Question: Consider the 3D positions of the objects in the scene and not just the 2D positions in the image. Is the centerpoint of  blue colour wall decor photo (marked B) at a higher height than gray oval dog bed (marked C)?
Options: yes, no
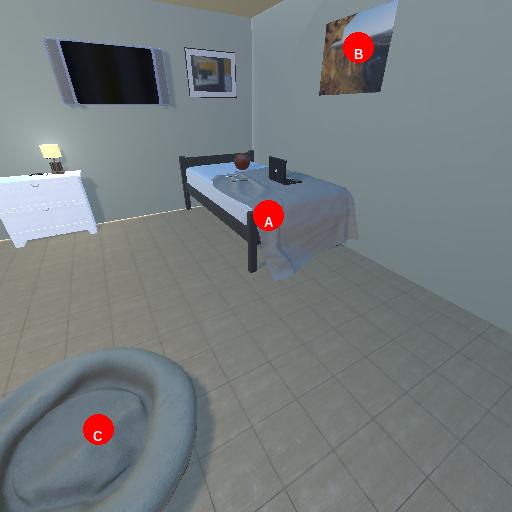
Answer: yes